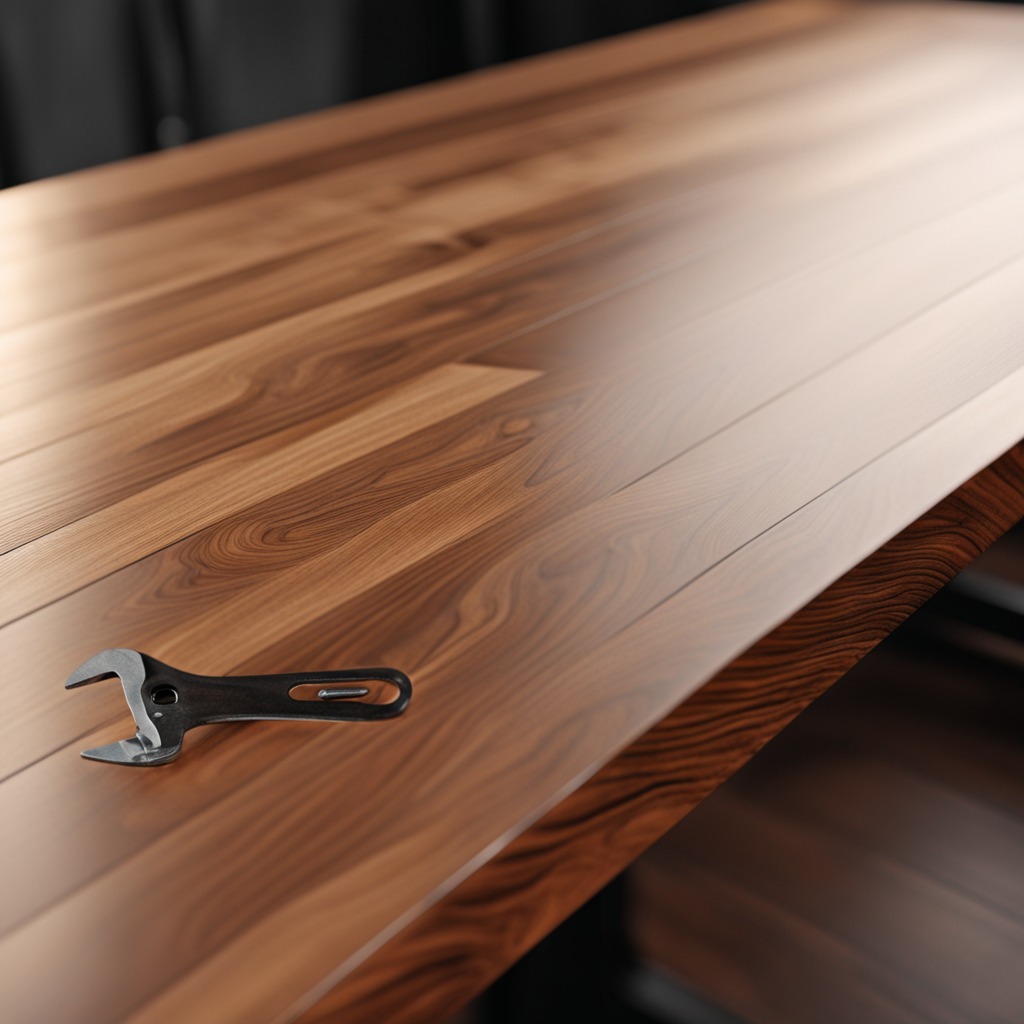
An wrench is lying on the wooden table in a carpentry studio.